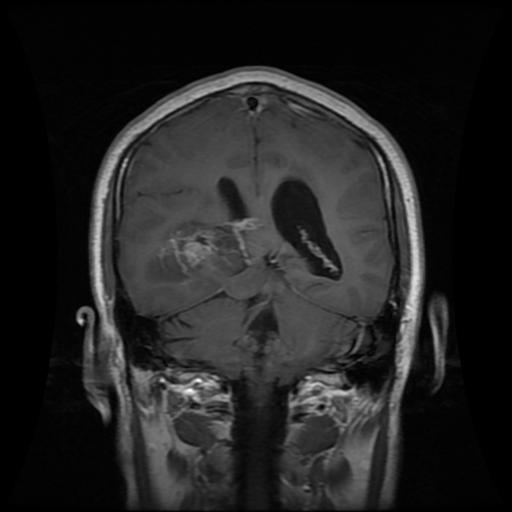
Label: glioma